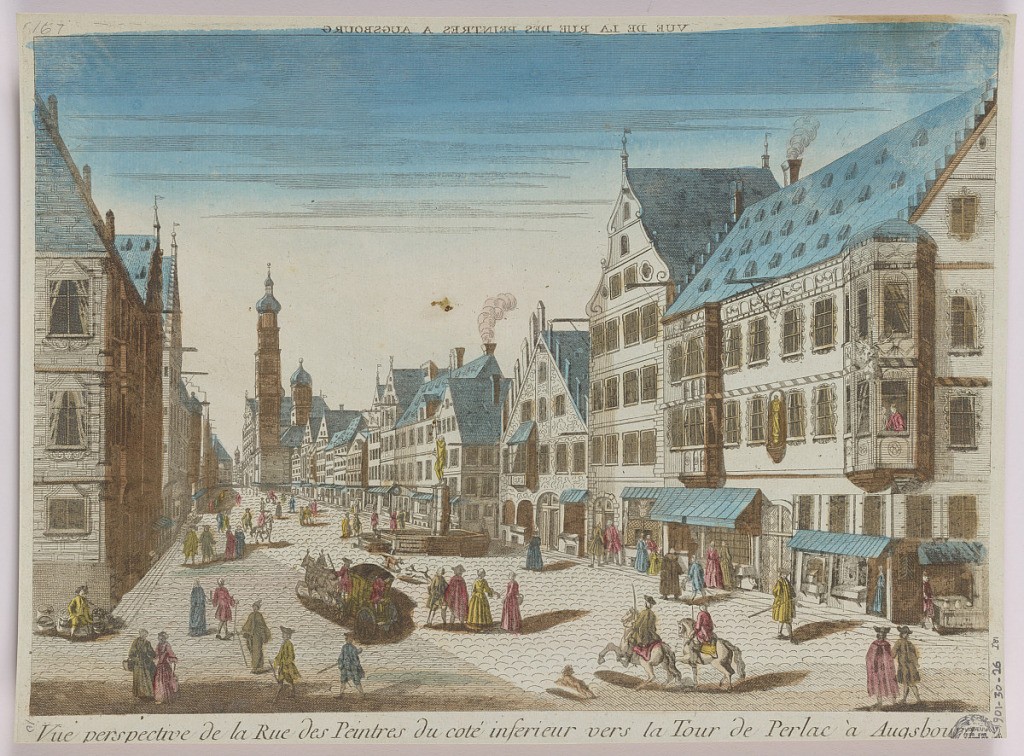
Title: Peep-show, Vue Perspective de la Rue des Peintres du Cote Inferieur Vers la Tour de Perlac à Augsbourg
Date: ca. 1750
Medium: Engraving in ink and washes of watercolor on paper, mounted on scrapbook page
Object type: Print
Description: Peep-show print